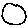
Label: circle